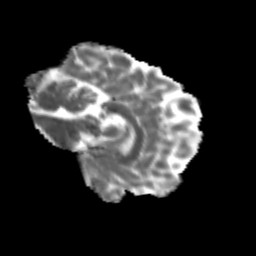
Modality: MD
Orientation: sagittal
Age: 25
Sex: female
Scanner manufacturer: siemens
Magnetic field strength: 3 T
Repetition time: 3.5 s
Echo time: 0.113 s